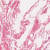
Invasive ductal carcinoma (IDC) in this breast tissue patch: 0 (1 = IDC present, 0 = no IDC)